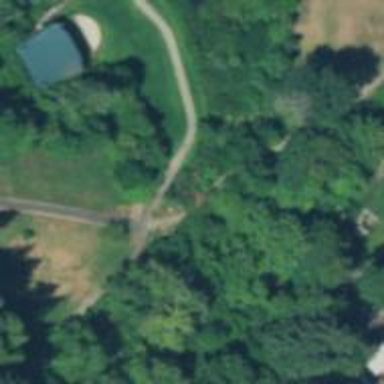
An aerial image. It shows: Path on bridge.